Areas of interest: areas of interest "Weishi Advanced Intelligent Technology (Suzhou) Co., Ltd."
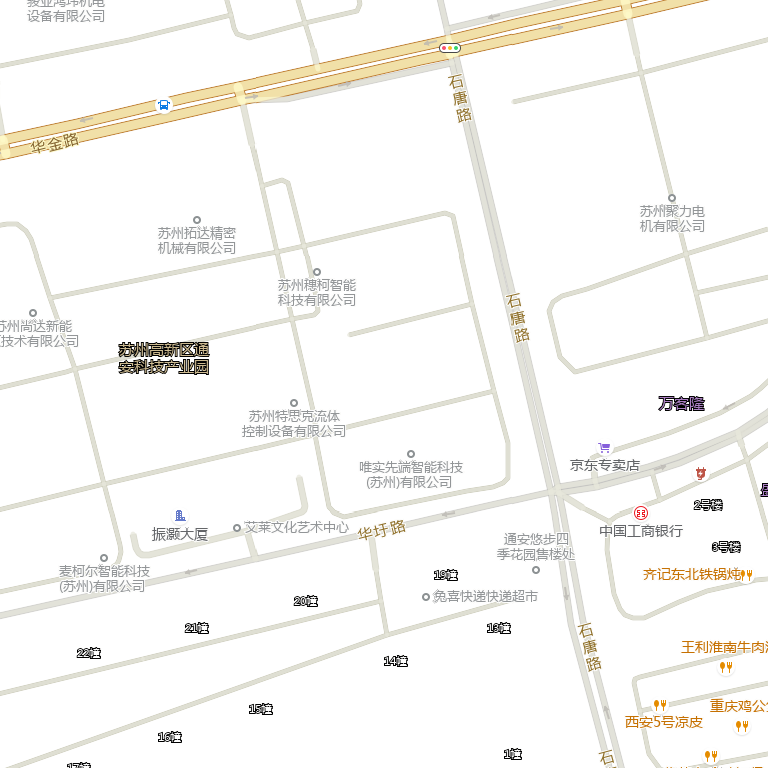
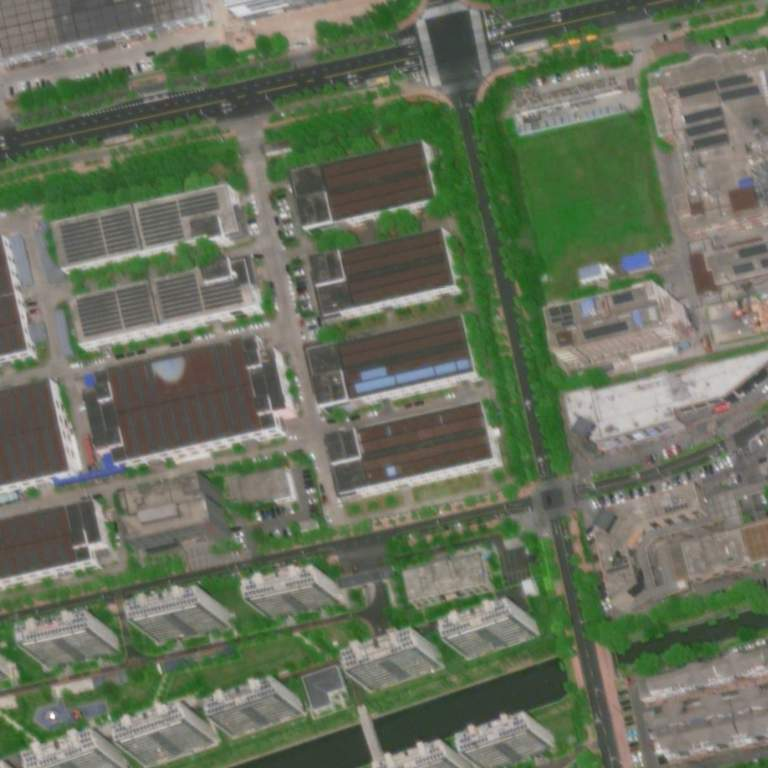